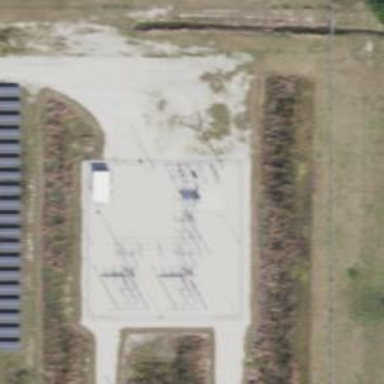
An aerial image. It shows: Switch used for power control.